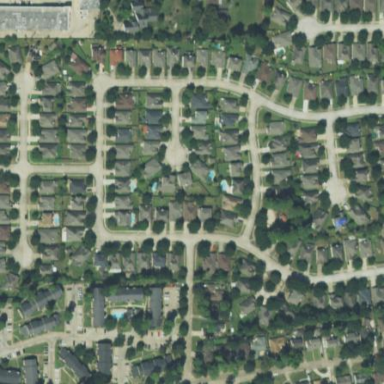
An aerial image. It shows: Residential area within neighborhood.